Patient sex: M
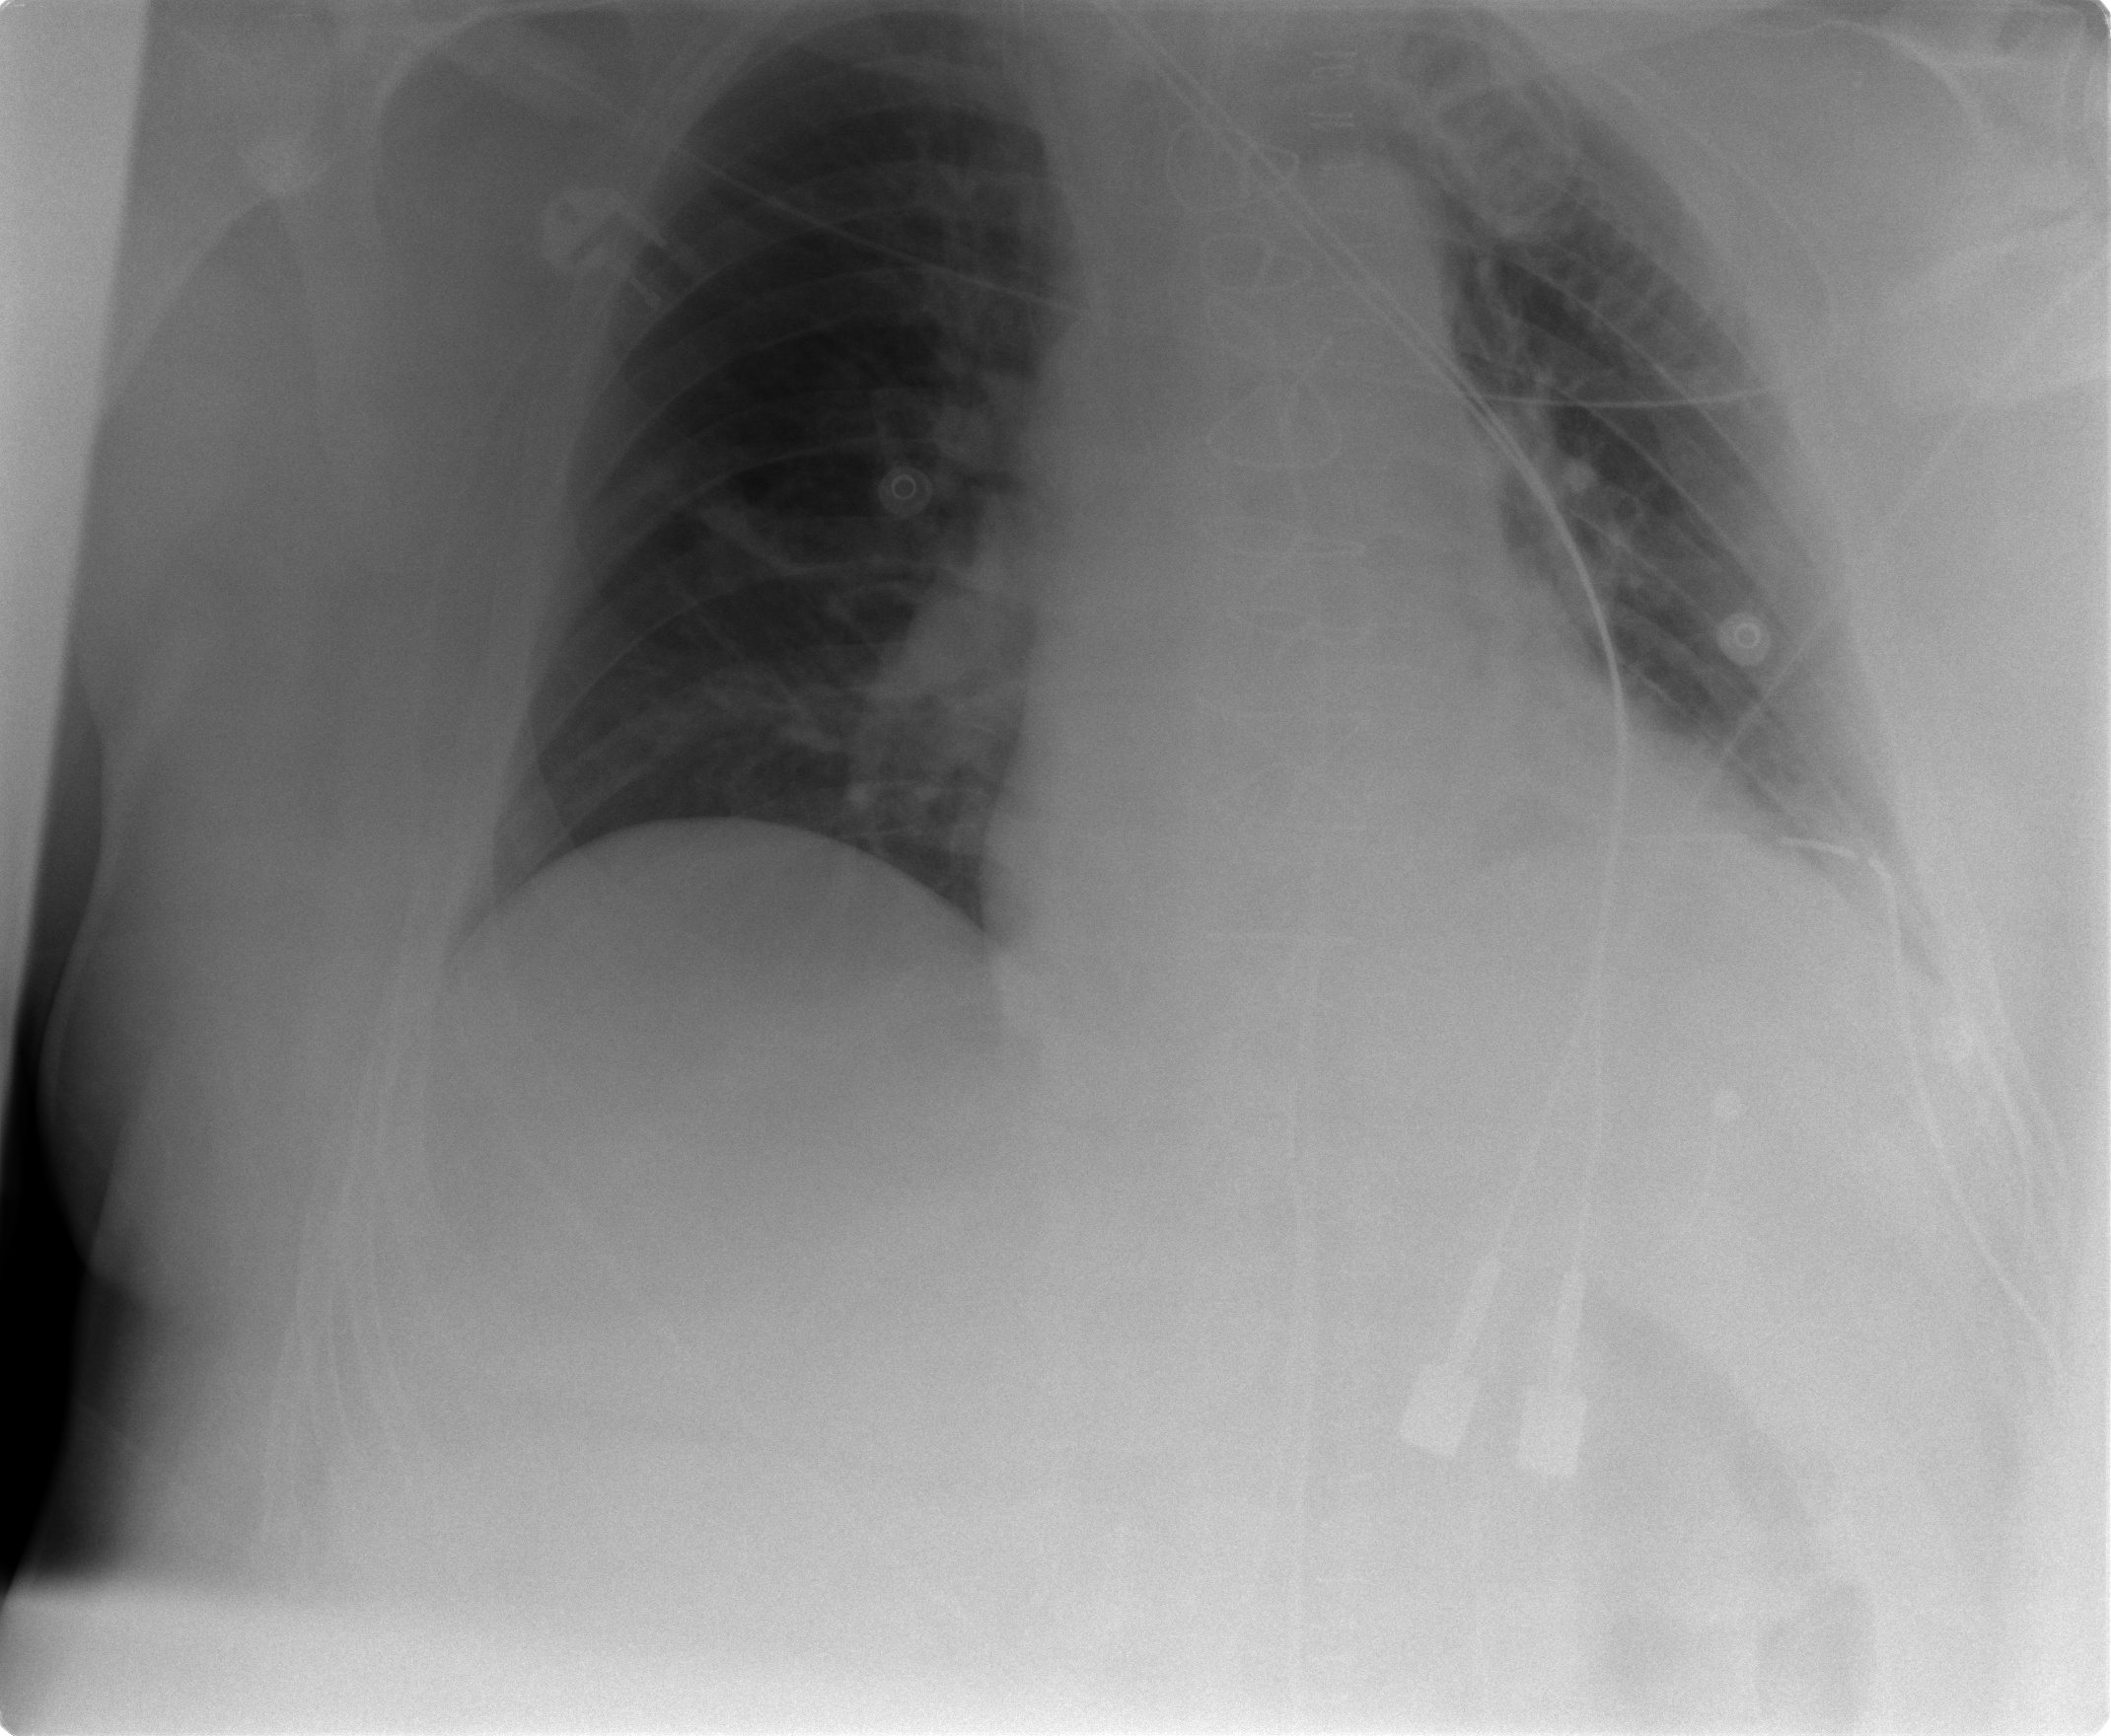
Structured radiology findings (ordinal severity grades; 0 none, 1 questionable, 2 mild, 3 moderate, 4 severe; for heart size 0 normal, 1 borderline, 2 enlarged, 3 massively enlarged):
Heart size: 2
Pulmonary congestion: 2
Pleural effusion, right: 0
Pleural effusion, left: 1
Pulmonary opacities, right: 1
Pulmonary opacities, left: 0
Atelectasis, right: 2
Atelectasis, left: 0